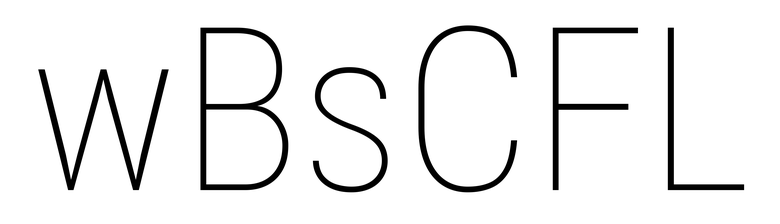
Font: Roboto_Condensed_Thin